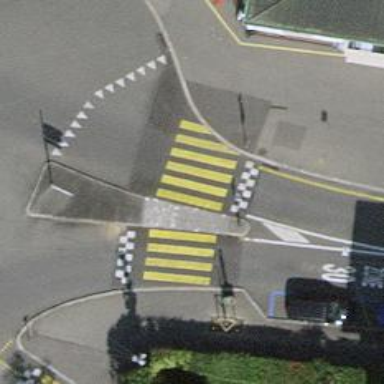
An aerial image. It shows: Kerb barrier.